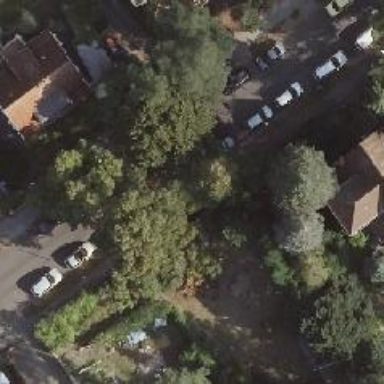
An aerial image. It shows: Avenue lined with broadleaved deciduous trees.